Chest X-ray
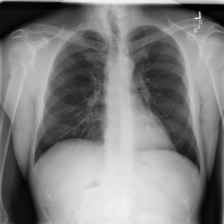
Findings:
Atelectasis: negative
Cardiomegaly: negative
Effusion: negative
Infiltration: negative
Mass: negative
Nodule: negative
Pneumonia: negative
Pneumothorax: negative
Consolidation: negative
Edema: negative
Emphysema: negative
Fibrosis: negative
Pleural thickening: negative
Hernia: negative